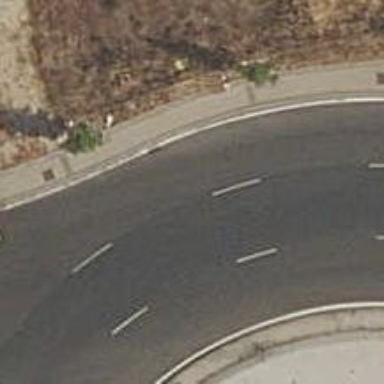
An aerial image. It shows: Asphalt road that is secondary route leading to roundabout.